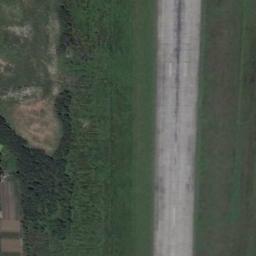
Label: runway